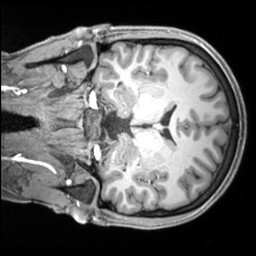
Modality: T1w
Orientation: coronal
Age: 23
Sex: male
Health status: ill
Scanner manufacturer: siemens
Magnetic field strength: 3 T
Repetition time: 2.2 s
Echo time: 0.00218 s